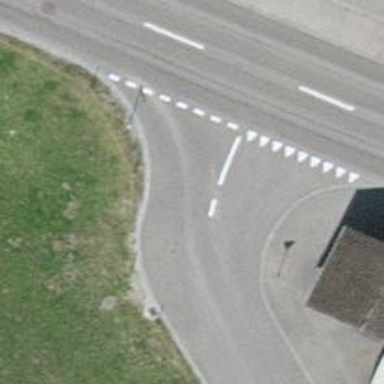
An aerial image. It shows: Road with "give way" sign.